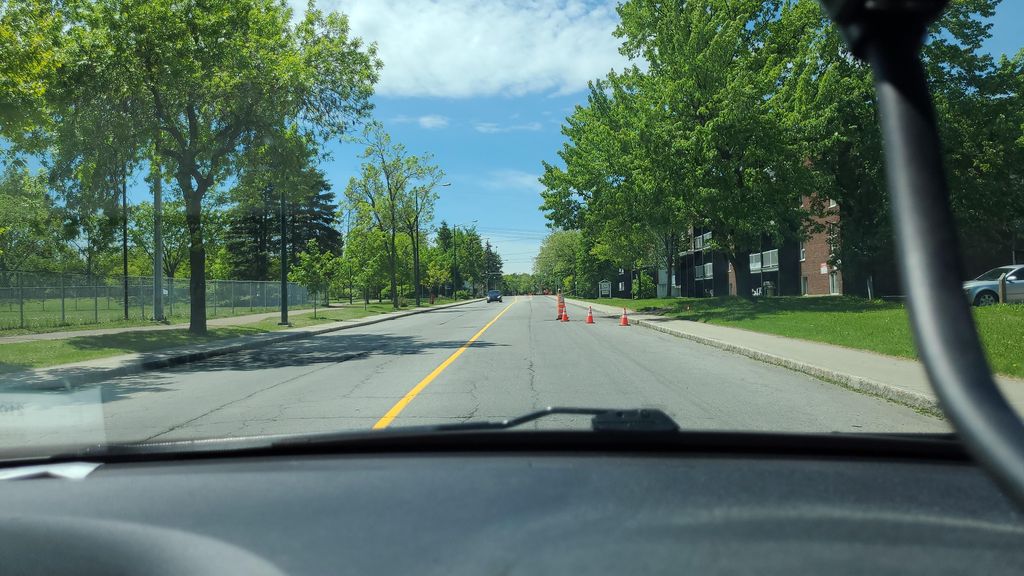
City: quebec_city